Question: I just released an iPhone app today. I have also implemented Apple's <URL> on my website.
If the app is ONLY an iPhone app (although it will run at 2x on an iPad, but is NOT a Universal app), should the Smart Banner be showing when the webpage is viewed on an iPad?
According to the docs (link above) the Smart Banner will determine if it should be displayed on the device.

: Should the banner be displaying for an iPhone app only when viewing the webpage on an iPad?
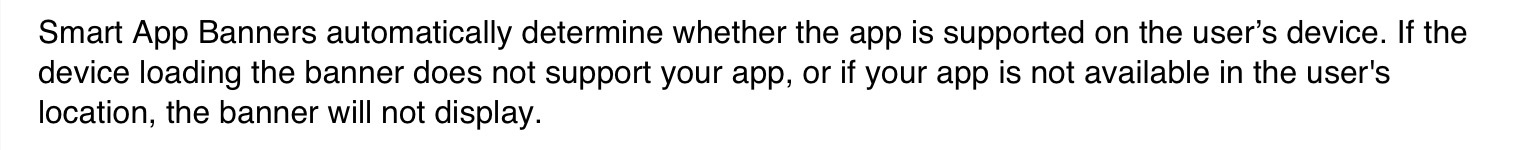
Answer: I don't exactly get your question. If you mean 'will the Banner show up on an iPad?', then the answer is yes, the Banner for an iPhone-only (not Universal) app shows up on an iPad (if you meant 'should Apple change this behaviour?', then this is a subjective question).